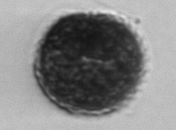
Label: Alexandrium_catenella